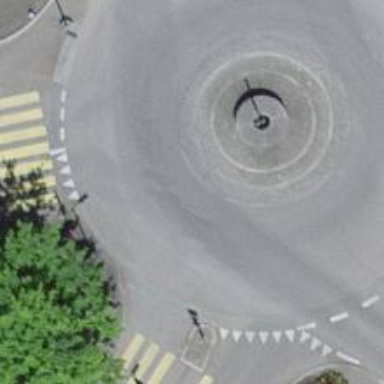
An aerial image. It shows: Primary highway with asphalt surface leading to roundabout.